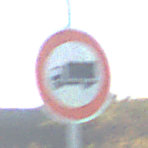
Verkehrszeichen: VerbotFuerKraftfahrzeugeUeberDreiKommaFuenfTonnen
Umgebung: Outdoor, Nature
Tageszeit: MorningAfternoon
Wetter: Clear
Licht: Natural
Jahreszeit: Autumn
Kontrast: HighContrast